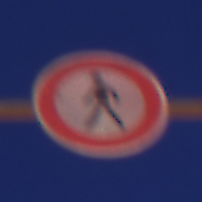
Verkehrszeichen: VerbotFussgaenger
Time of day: Night
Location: Outdoor (Urban)
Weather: PartlyCloudy
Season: NotSpecified
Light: Artificial